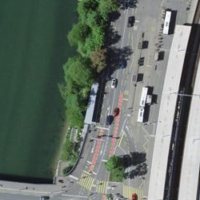
EUNIS habitat code: 15
Species observed at this site:
Phylloscopus proregulus
Phalacrocorax carbo
Lapsana communis
Anas platyrhynchos
Mergus merganser
Streptopelia decaocto
Milvus migrans
Pica pica
Delichon urbicum
Columba livia
Ptyonoprogne rupestris
Calopteryx virgo